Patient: sex F, age 62
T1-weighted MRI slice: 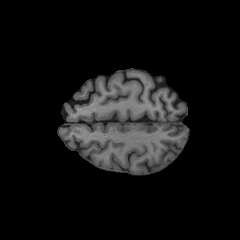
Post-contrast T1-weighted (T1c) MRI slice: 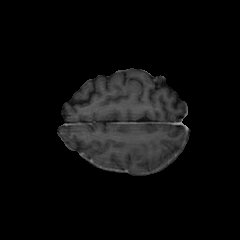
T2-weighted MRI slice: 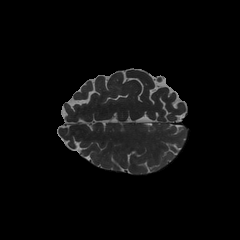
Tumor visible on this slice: no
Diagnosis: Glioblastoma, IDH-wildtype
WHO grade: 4